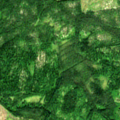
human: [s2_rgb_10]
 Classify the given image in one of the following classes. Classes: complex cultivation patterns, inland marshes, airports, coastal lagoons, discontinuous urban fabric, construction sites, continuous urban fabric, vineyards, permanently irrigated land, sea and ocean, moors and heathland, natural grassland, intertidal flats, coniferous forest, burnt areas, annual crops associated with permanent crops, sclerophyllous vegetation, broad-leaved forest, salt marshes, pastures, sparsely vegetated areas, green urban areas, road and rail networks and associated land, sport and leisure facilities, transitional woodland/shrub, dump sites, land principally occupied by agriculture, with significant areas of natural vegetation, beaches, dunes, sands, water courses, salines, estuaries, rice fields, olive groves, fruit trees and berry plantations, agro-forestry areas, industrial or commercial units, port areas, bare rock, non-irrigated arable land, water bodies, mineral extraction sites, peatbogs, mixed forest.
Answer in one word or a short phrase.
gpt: coniferous forest, mixed forest, transitional woodland/shrub